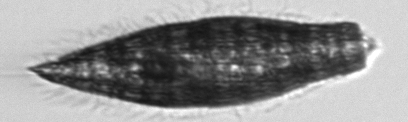
Label: Tiarina_fusus